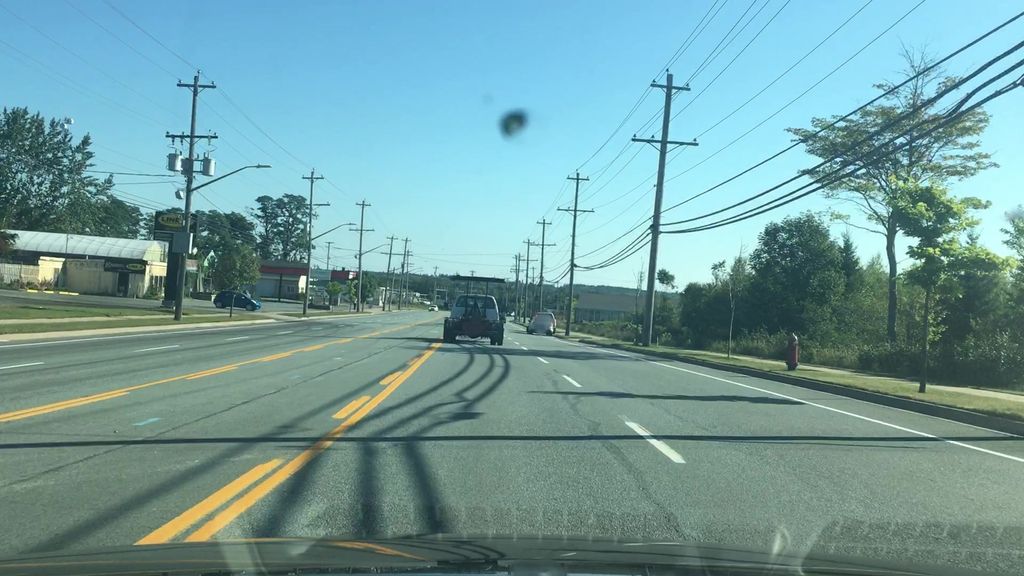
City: halifax